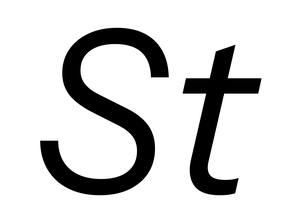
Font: InstrumentSans-Italic_Italic